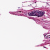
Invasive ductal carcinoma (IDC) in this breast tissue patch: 0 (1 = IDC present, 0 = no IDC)